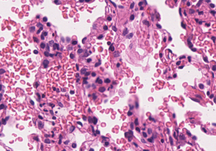
Tumor epithelial tissue: no
Tumor-associated stroma tissue: no
Normal tissue: yes